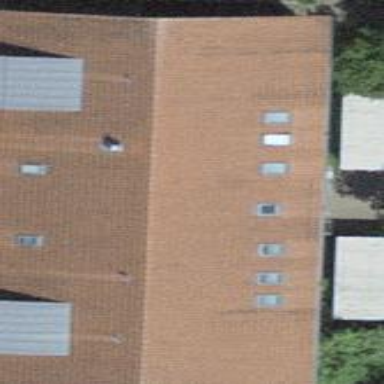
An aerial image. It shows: Building with tile roof.